Question: I have an map function in a view in CouchDB that emits non-unique two array keys, for documents of type 'message', e.g.

The first position in the array key is a user_id, the second position represents whether or not the user has read the message.
This works nicely in that I can set 'include_docs=true' and retrieve the actual documents. However, I'm retrieving duplicate documents in that case, as you can see above in the view results. I need to be able to write a view that can be queried to return unique messages that have been read by a given user. Additionally, I need to be able to efficiently paginate the resultset.
1. notice in the image above that [66, true] is emitted twice for doc id 26a9a271de3aac494d37b17334aaf7f3. As far as I can tell, with the keys in my map function, I cannot reduce in such a way that unique documents will be returned.
2. the next idea I had was to emit doc._id also in the map function and reduce with group_level=exact the result being: now I am able to get unique document ids, but I cannot get the documents without doing a second query. And even in the case of a second query, it will require a lot of complexity to do pagination like this (at least I think so).
3. the last idea I came up with is to emit the entire document rather than the doc._id in the third position in the array key, then I can access the entire document and likely paginate. This seems really brutish.
## So my question is:
Is above a terrible idea? Is there something I'm missing? Is there a better approach?
Thanks in advance.
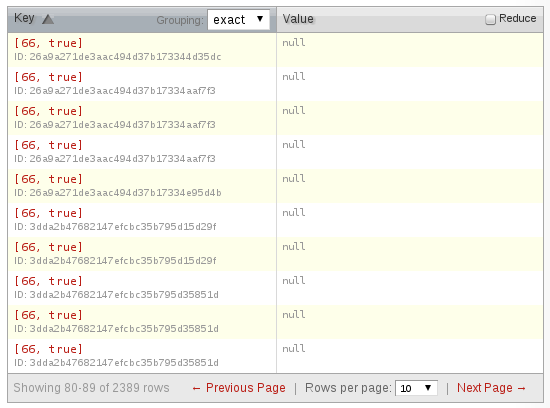
Answer: See @WickedGrey's comment to the question. The solution is to ensure that I never emit the same key twice for one document. I do this in the function by keeping track of the keys as I emit them in an array, then skipping the emit if the key exists in the array.